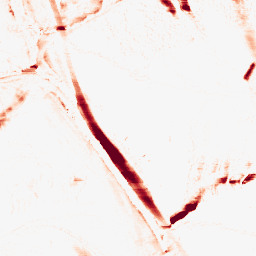
Category: morphological
Decomposition family: morphological_ellipse
Decomposition parameters: operation: opening
width: 5
height: 20
Upsampling method: edge_directed
Upsampling parameters: scale: 4
Upsampling scale: 4